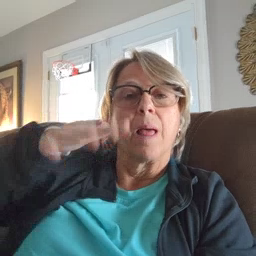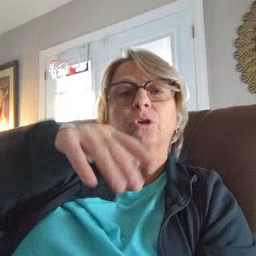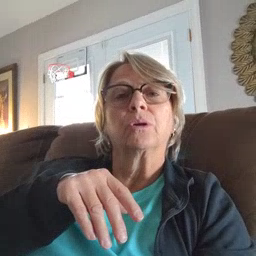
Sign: helicopter